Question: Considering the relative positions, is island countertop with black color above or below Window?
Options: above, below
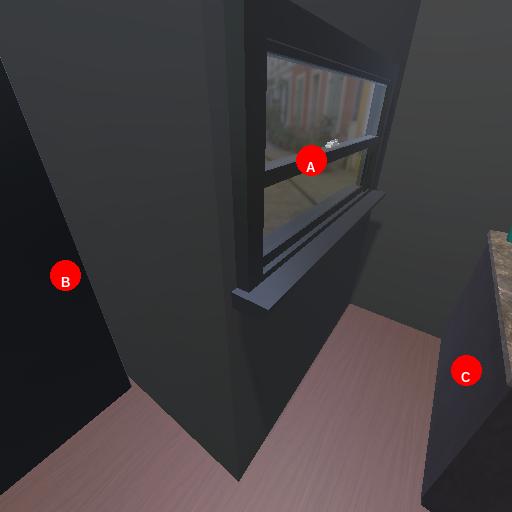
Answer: above